Question: This is a heatmap showing the profit of each employee (rows) for different tasks (columns). Task 1 requires exactly 3 people; Task 2 requires exactly 1 person; Task 3 requires exactly 3 people; Task 4 requires exactly 1 person; Task 5 requires exactly 3 people. Under the constraint that each task must have exactly the required number of people, what is the maximum total profit achievable by assigning employees? Note: All profit values are multiples of 10. Each task's total profit is the sum of the profits contributed by one or more people assigned to that task; not every task must be completed. Each person can be assigned to at most one task.
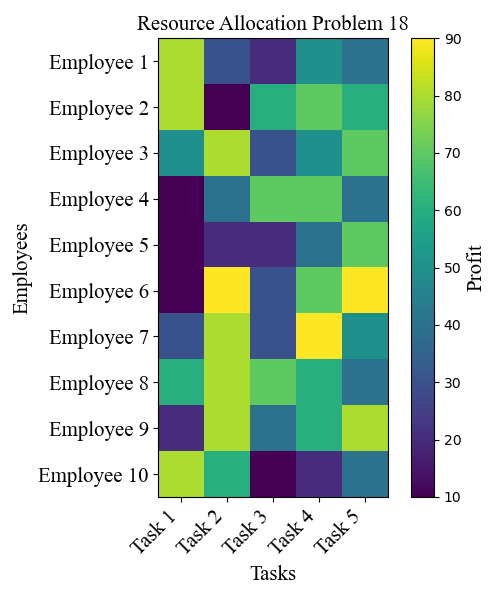
Answer: 740